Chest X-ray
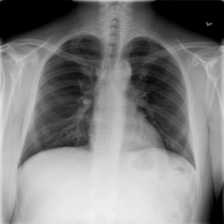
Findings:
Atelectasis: negative
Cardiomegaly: negative
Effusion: negative
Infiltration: negative
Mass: negative
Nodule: negative
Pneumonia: negative
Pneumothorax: negative
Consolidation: negative
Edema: negative
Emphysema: negative
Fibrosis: negative
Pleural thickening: negative
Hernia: negative